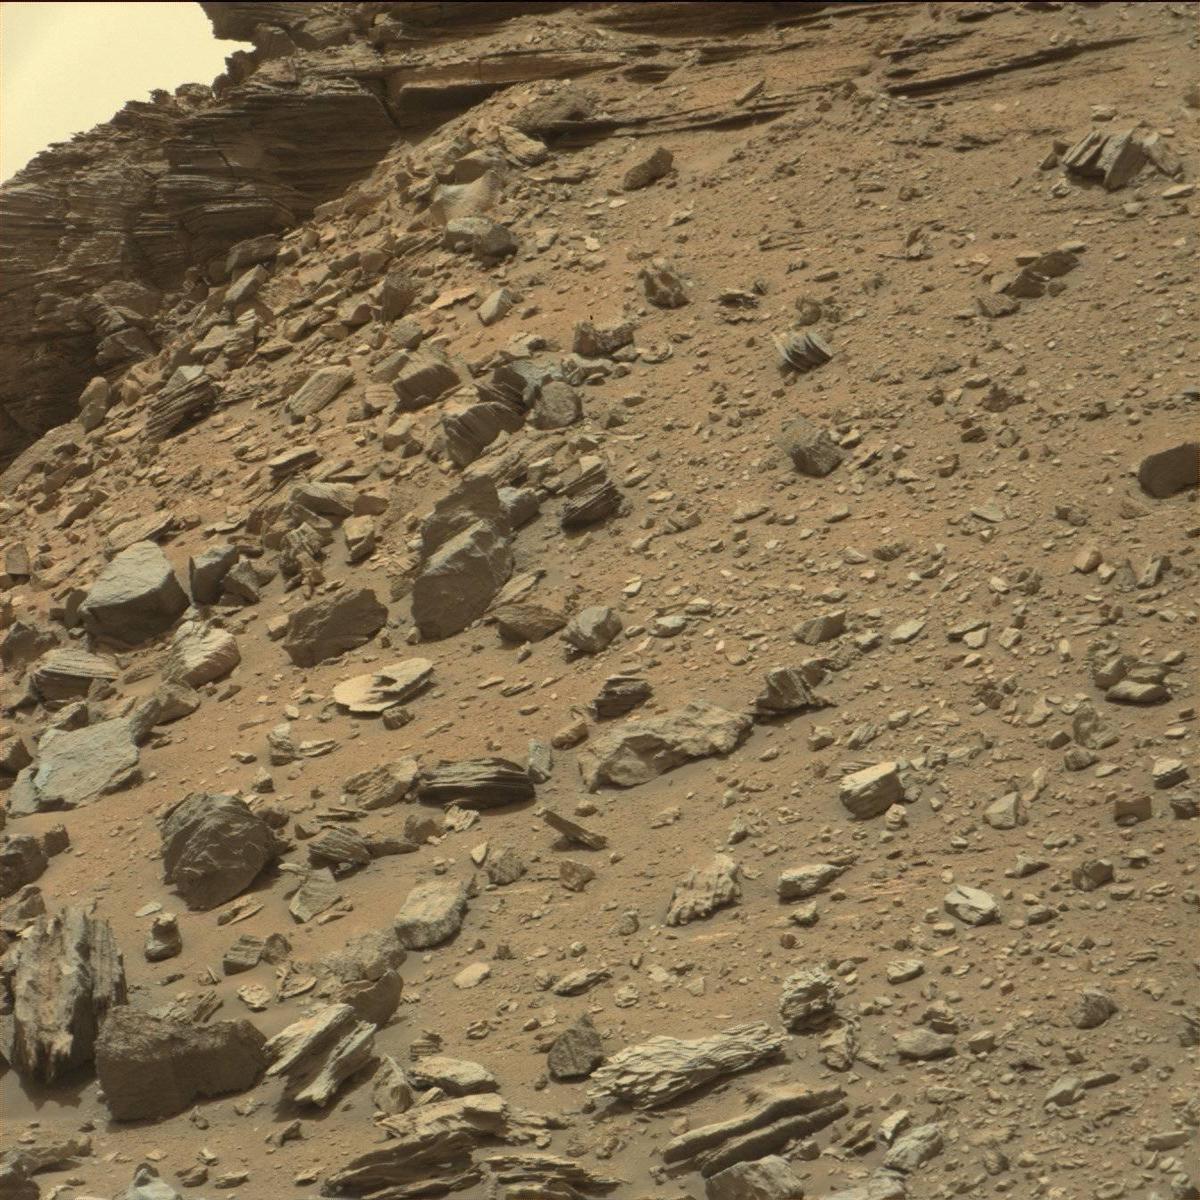
Terrain classes present: Bedrock, Rock, Sand / Soil, Sky